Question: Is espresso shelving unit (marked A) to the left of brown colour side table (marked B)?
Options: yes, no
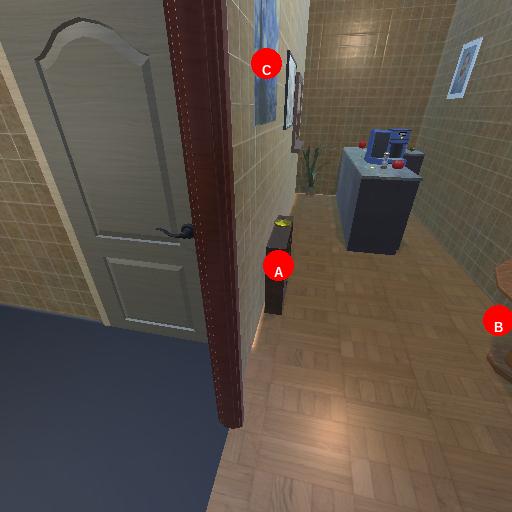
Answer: yes